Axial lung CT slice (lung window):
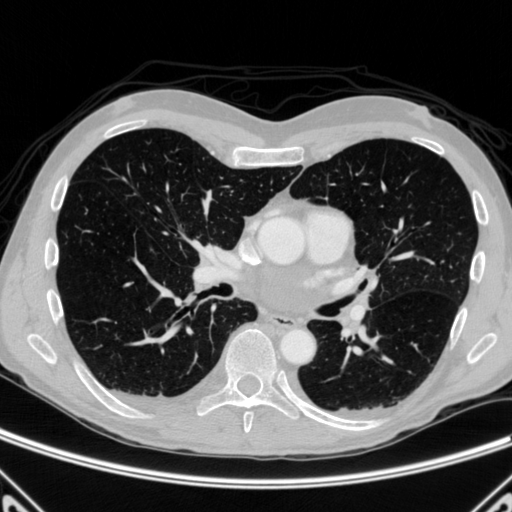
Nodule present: no